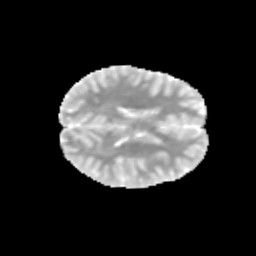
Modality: MD
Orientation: axial
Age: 10
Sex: male
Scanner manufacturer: siemens
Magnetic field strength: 3 T
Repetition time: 3.8 s
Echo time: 0.07 s